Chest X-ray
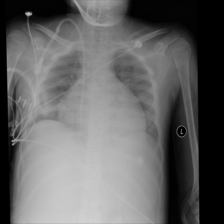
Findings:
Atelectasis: negative
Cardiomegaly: positive
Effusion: negative
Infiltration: positive
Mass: negative
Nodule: negative
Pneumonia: negative
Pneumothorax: negative
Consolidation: negative
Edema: negative
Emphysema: negative
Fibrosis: negative
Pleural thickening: negative
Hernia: negative